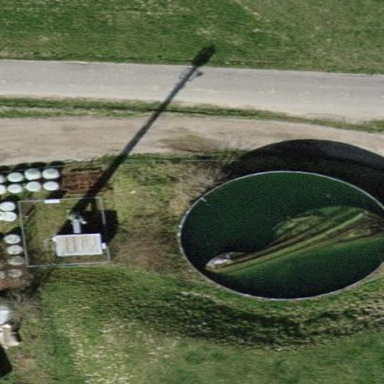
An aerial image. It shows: Storage tank that is man-made.